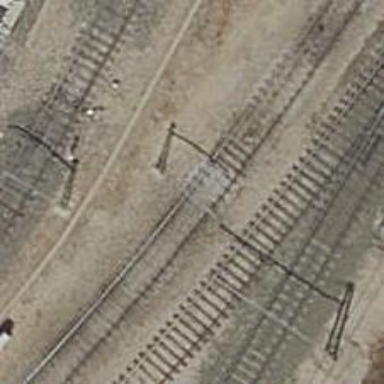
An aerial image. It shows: Rail yard with electrified contact lines for the trains.